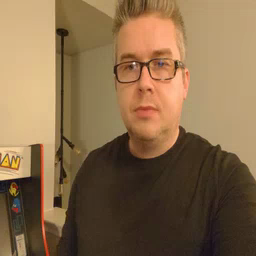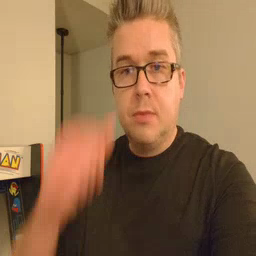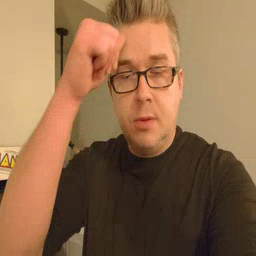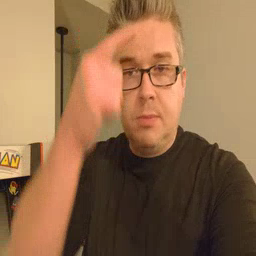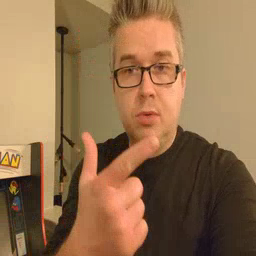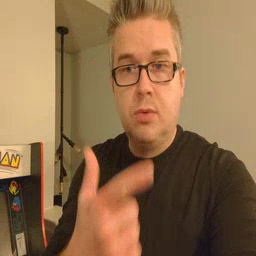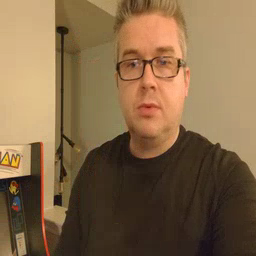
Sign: brother